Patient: sex F, age 62
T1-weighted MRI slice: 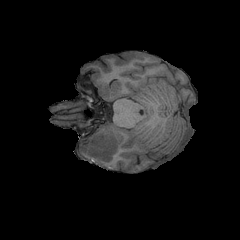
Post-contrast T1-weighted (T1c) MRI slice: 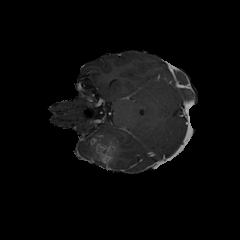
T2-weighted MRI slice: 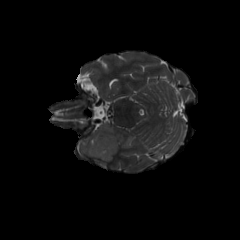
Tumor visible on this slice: yes
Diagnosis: Glioblastoma, IDH-wildtype
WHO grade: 4